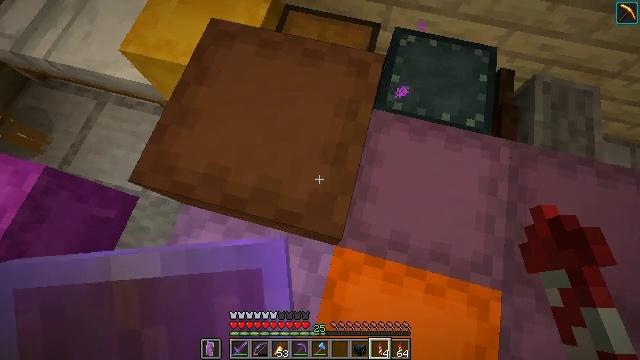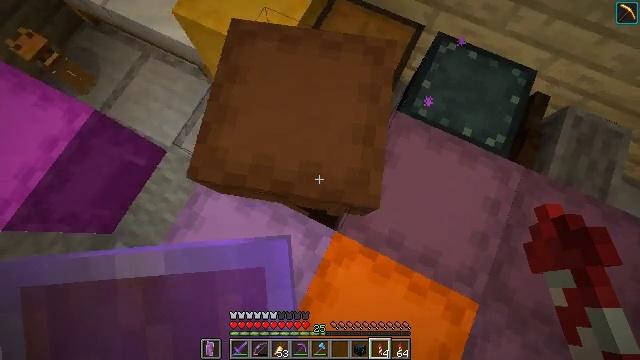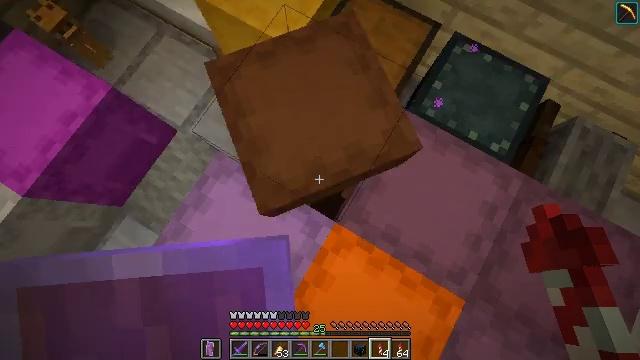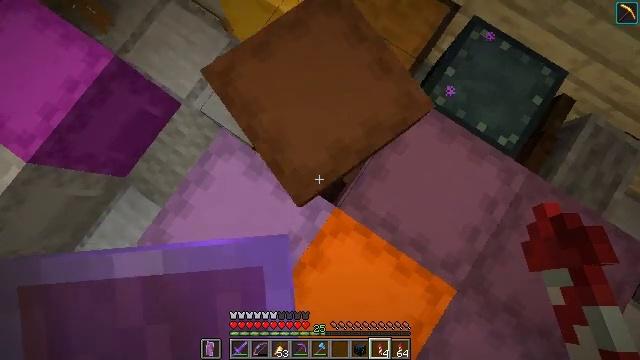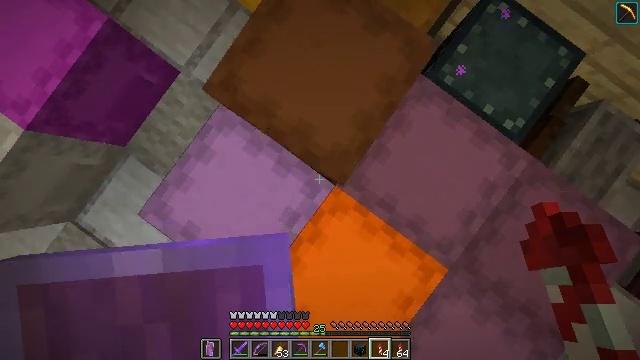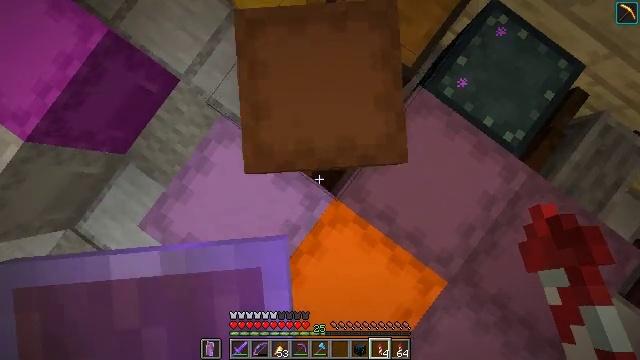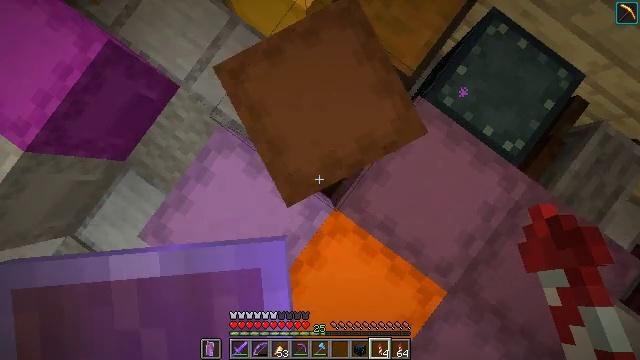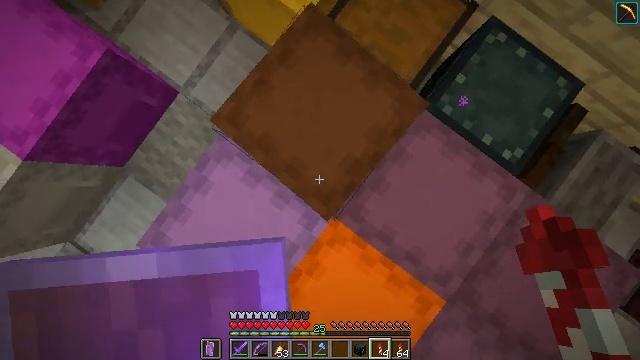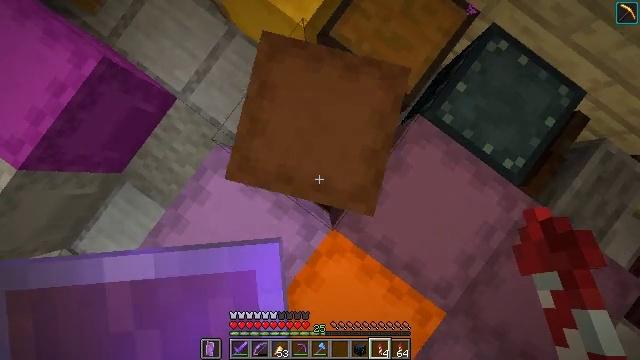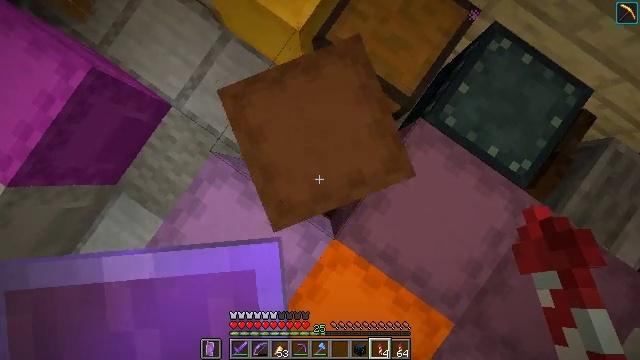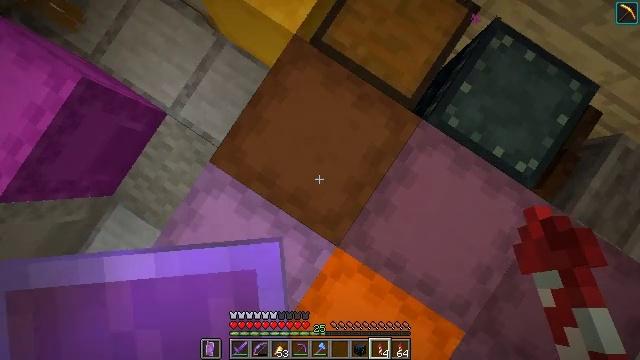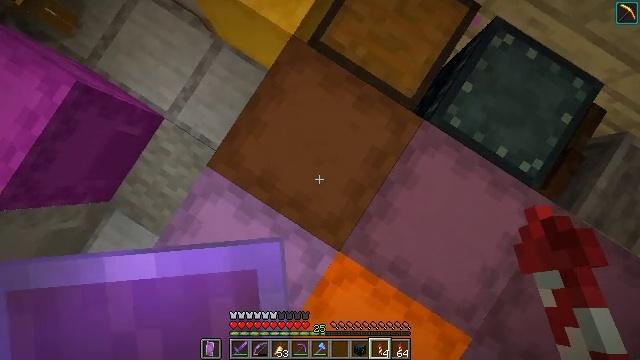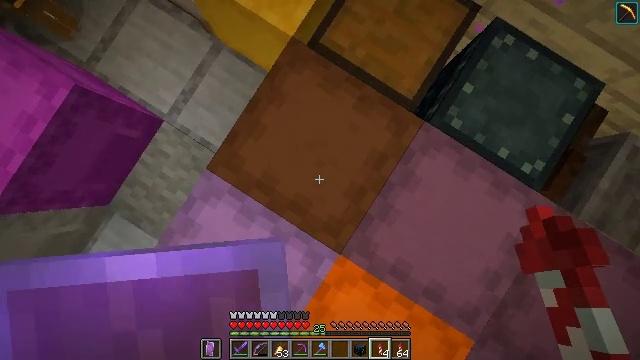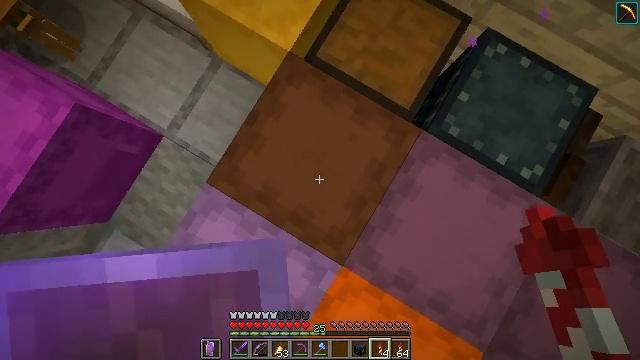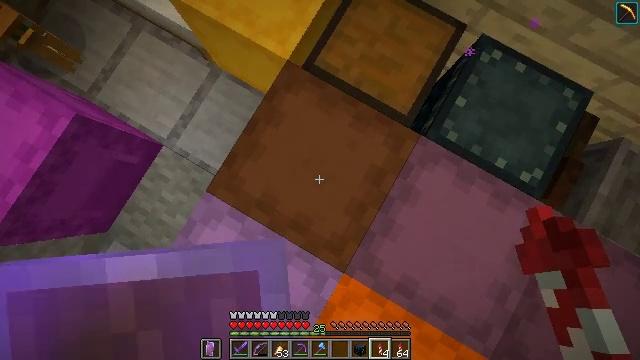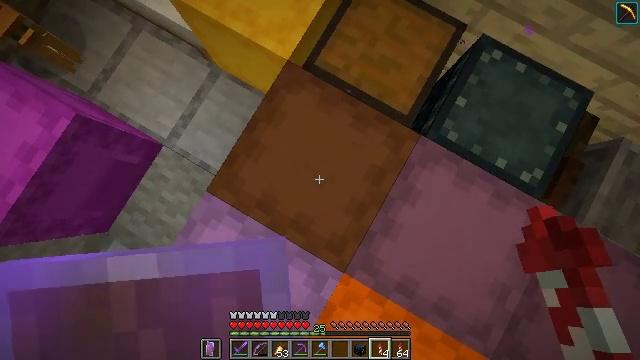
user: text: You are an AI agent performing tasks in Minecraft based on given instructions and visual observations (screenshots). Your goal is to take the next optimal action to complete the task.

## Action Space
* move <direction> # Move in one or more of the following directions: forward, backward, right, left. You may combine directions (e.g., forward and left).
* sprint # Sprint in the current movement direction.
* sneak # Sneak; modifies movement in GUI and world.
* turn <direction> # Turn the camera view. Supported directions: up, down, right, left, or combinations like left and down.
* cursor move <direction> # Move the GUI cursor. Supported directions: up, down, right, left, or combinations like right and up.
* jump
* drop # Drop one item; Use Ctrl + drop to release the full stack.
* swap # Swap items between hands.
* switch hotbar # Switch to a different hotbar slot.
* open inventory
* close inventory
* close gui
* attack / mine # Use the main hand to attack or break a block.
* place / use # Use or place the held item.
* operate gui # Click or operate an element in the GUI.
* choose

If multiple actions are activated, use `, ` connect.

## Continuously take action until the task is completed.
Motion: motion action
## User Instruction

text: Attack the brown shulker box to remove it.
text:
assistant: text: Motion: turn left and down
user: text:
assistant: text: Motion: move forward, turn left and down
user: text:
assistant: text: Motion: move forward, turn left and down
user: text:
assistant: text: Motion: move forward, turn left and down
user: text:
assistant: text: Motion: move forward, turn down
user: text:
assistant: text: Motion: move forward
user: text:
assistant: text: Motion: no_op
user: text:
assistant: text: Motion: no_op
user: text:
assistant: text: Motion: turn right
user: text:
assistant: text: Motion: turn right
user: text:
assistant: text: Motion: no_op
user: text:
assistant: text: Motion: no_op
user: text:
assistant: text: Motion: turn right and up
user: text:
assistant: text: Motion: turn up
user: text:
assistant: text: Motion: no_op
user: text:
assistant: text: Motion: no_op
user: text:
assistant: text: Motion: no_op
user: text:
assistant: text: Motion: no_op
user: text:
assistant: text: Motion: no_op
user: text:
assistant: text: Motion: no_op
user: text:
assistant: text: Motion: no_op
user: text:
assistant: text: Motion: no_op
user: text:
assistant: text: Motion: no_op
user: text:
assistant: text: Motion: no_op
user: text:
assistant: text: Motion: no_op
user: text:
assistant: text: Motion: no_op
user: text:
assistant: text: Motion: move forward
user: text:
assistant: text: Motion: move forward
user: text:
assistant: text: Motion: move forward
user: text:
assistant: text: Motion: no_op